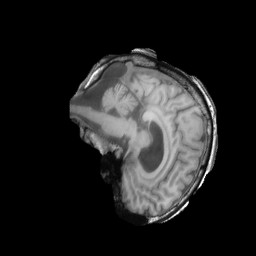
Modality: T1w
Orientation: sagittal
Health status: ill
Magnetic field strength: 3 T